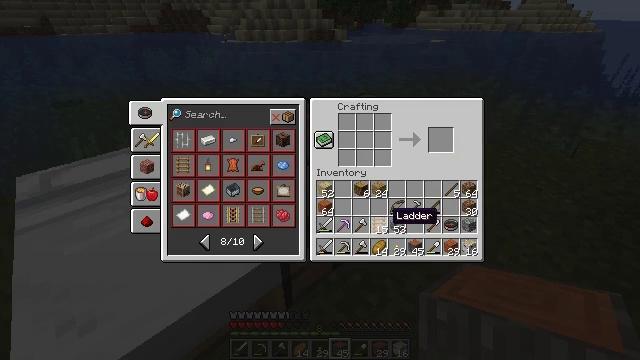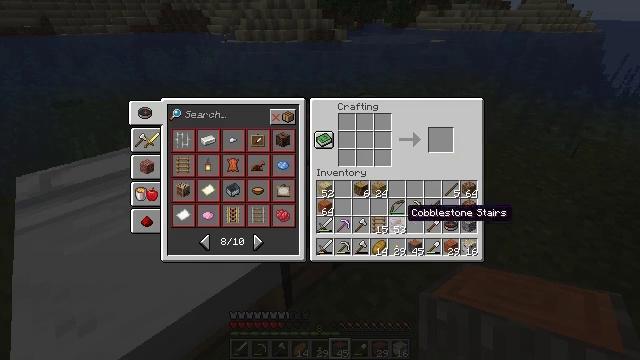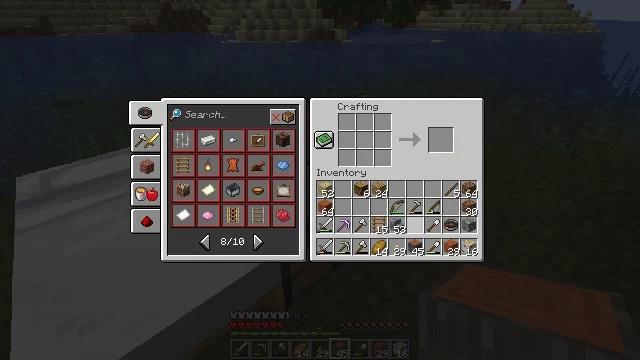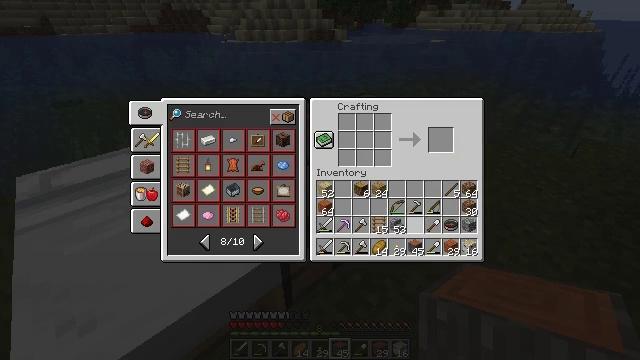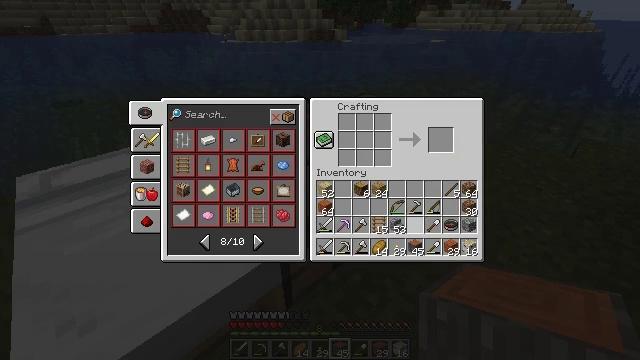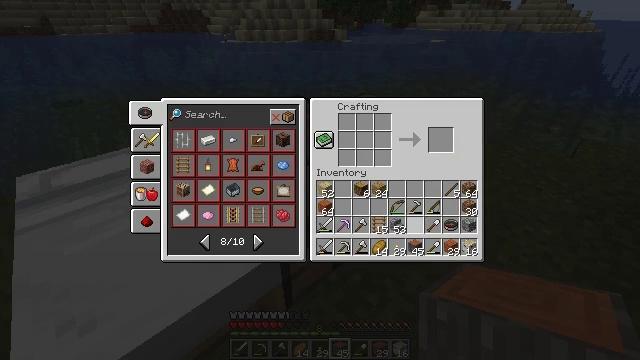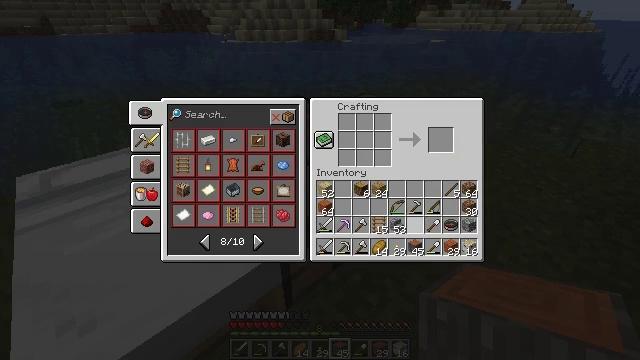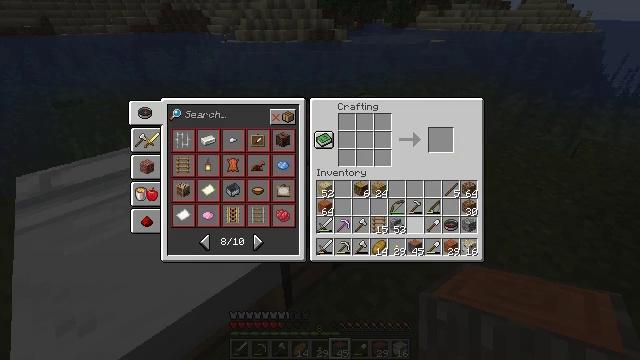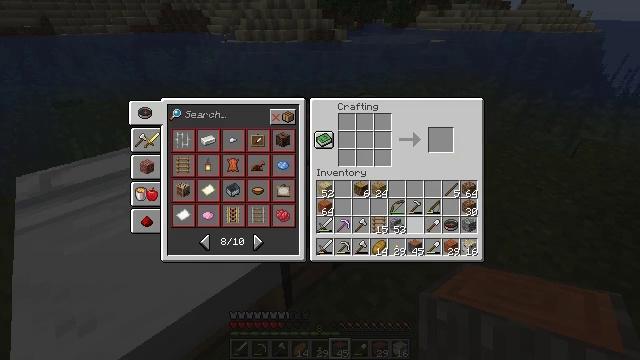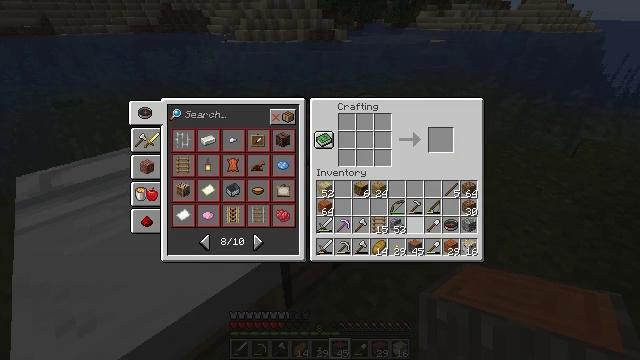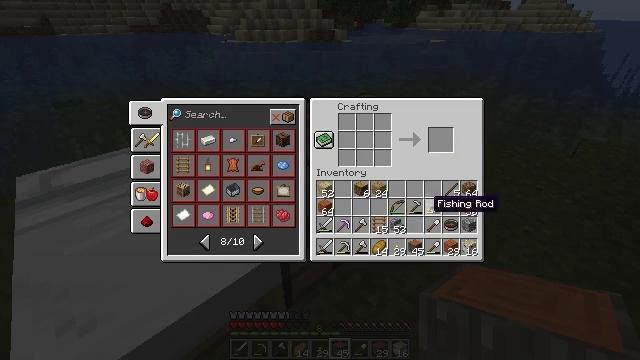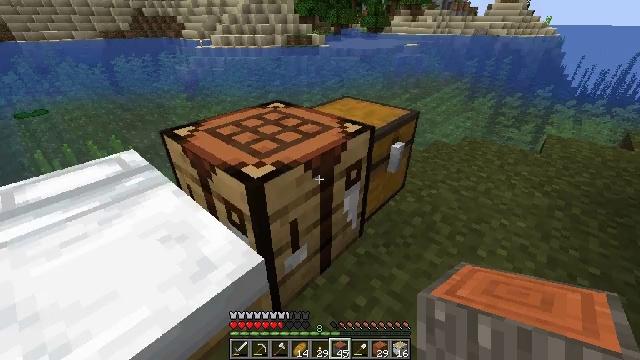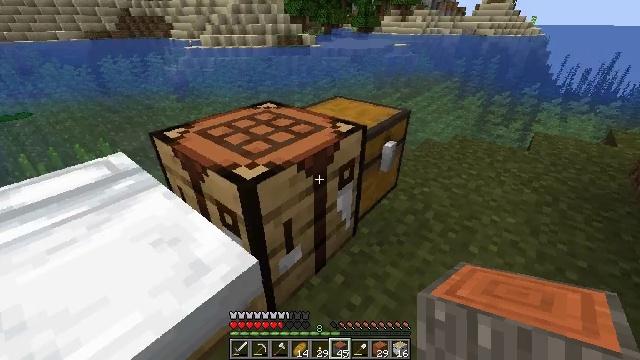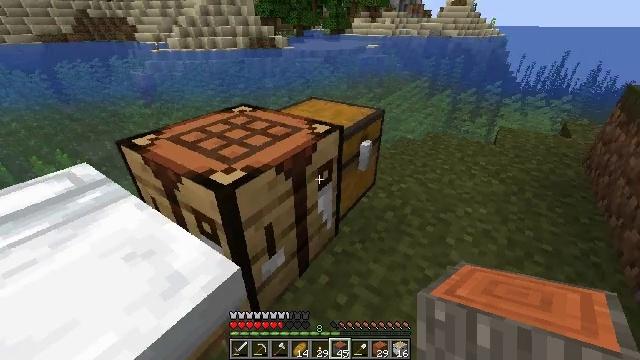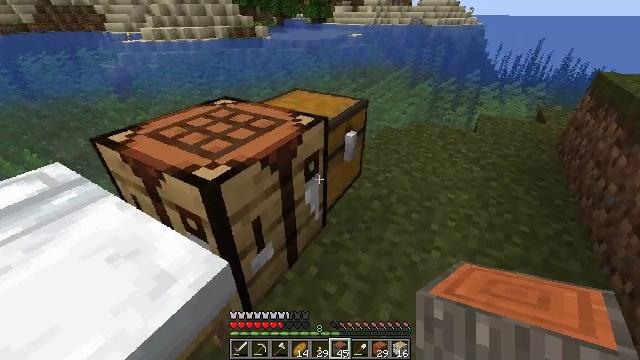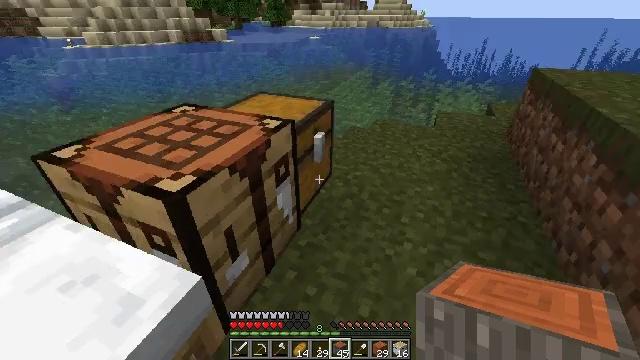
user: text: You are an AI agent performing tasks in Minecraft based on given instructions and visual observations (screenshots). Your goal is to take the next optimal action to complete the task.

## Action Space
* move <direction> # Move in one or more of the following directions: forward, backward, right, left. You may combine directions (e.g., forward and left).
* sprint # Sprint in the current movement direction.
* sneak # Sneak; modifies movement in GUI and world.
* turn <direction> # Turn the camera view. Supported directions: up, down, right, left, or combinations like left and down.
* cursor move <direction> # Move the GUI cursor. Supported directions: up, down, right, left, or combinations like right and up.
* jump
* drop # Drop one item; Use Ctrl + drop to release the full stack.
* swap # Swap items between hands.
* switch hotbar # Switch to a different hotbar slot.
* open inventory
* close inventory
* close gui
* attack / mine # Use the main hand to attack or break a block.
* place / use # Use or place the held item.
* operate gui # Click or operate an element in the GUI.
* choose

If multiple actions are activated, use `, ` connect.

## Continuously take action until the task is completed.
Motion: motion action
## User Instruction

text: Remove a ladder from the inventory.
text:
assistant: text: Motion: turn right
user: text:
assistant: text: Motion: turn right
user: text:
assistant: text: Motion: no_op
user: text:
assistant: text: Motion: no_op
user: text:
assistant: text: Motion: no_op
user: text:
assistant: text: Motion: no_op
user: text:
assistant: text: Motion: no_op
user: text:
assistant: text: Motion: no_op
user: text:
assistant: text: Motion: no_op
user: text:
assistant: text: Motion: turn right
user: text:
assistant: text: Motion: turn right
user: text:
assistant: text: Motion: turn right
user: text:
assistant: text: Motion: turn right
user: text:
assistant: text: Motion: turn right and down
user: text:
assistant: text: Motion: turn right
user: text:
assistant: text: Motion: turn right
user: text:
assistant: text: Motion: turn right and up
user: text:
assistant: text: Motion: turn right and up
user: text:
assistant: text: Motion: turn right and up
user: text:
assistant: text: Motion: turn right
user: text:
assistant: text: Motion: turn right and up
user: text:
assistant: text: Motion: move forward, turn right and up
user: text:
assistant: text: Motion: move forward, turn right and up
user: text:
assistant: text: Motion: move forward, turn right
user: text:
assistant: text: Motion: move forward, turn right
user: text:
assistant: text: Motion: move forward, turn right
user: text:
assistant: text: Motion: move forward, turn right and up
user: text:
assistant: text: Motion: move forward, turn right and up
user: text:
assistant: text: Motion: move forward, turn right
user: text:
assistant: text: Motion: move forward, turn right and up, jump